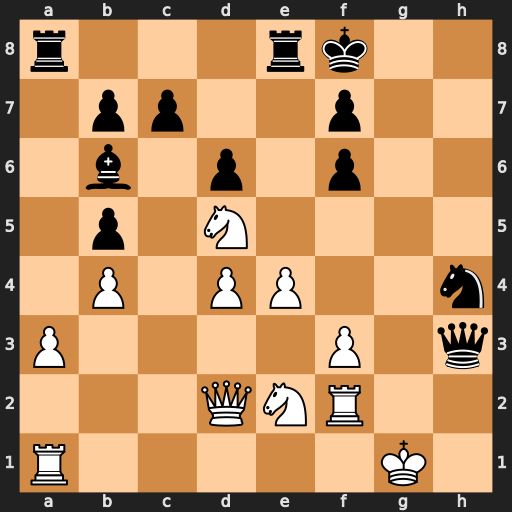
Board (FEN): r3rk2/1pp2p2/1b1p1p2/1p1N4/1P1PP2n/P4P1q/3QNR2/R5K1
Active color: w
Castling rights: -
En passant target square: -
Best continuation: Qh6+ Kg8 Nxf6#